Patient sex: M
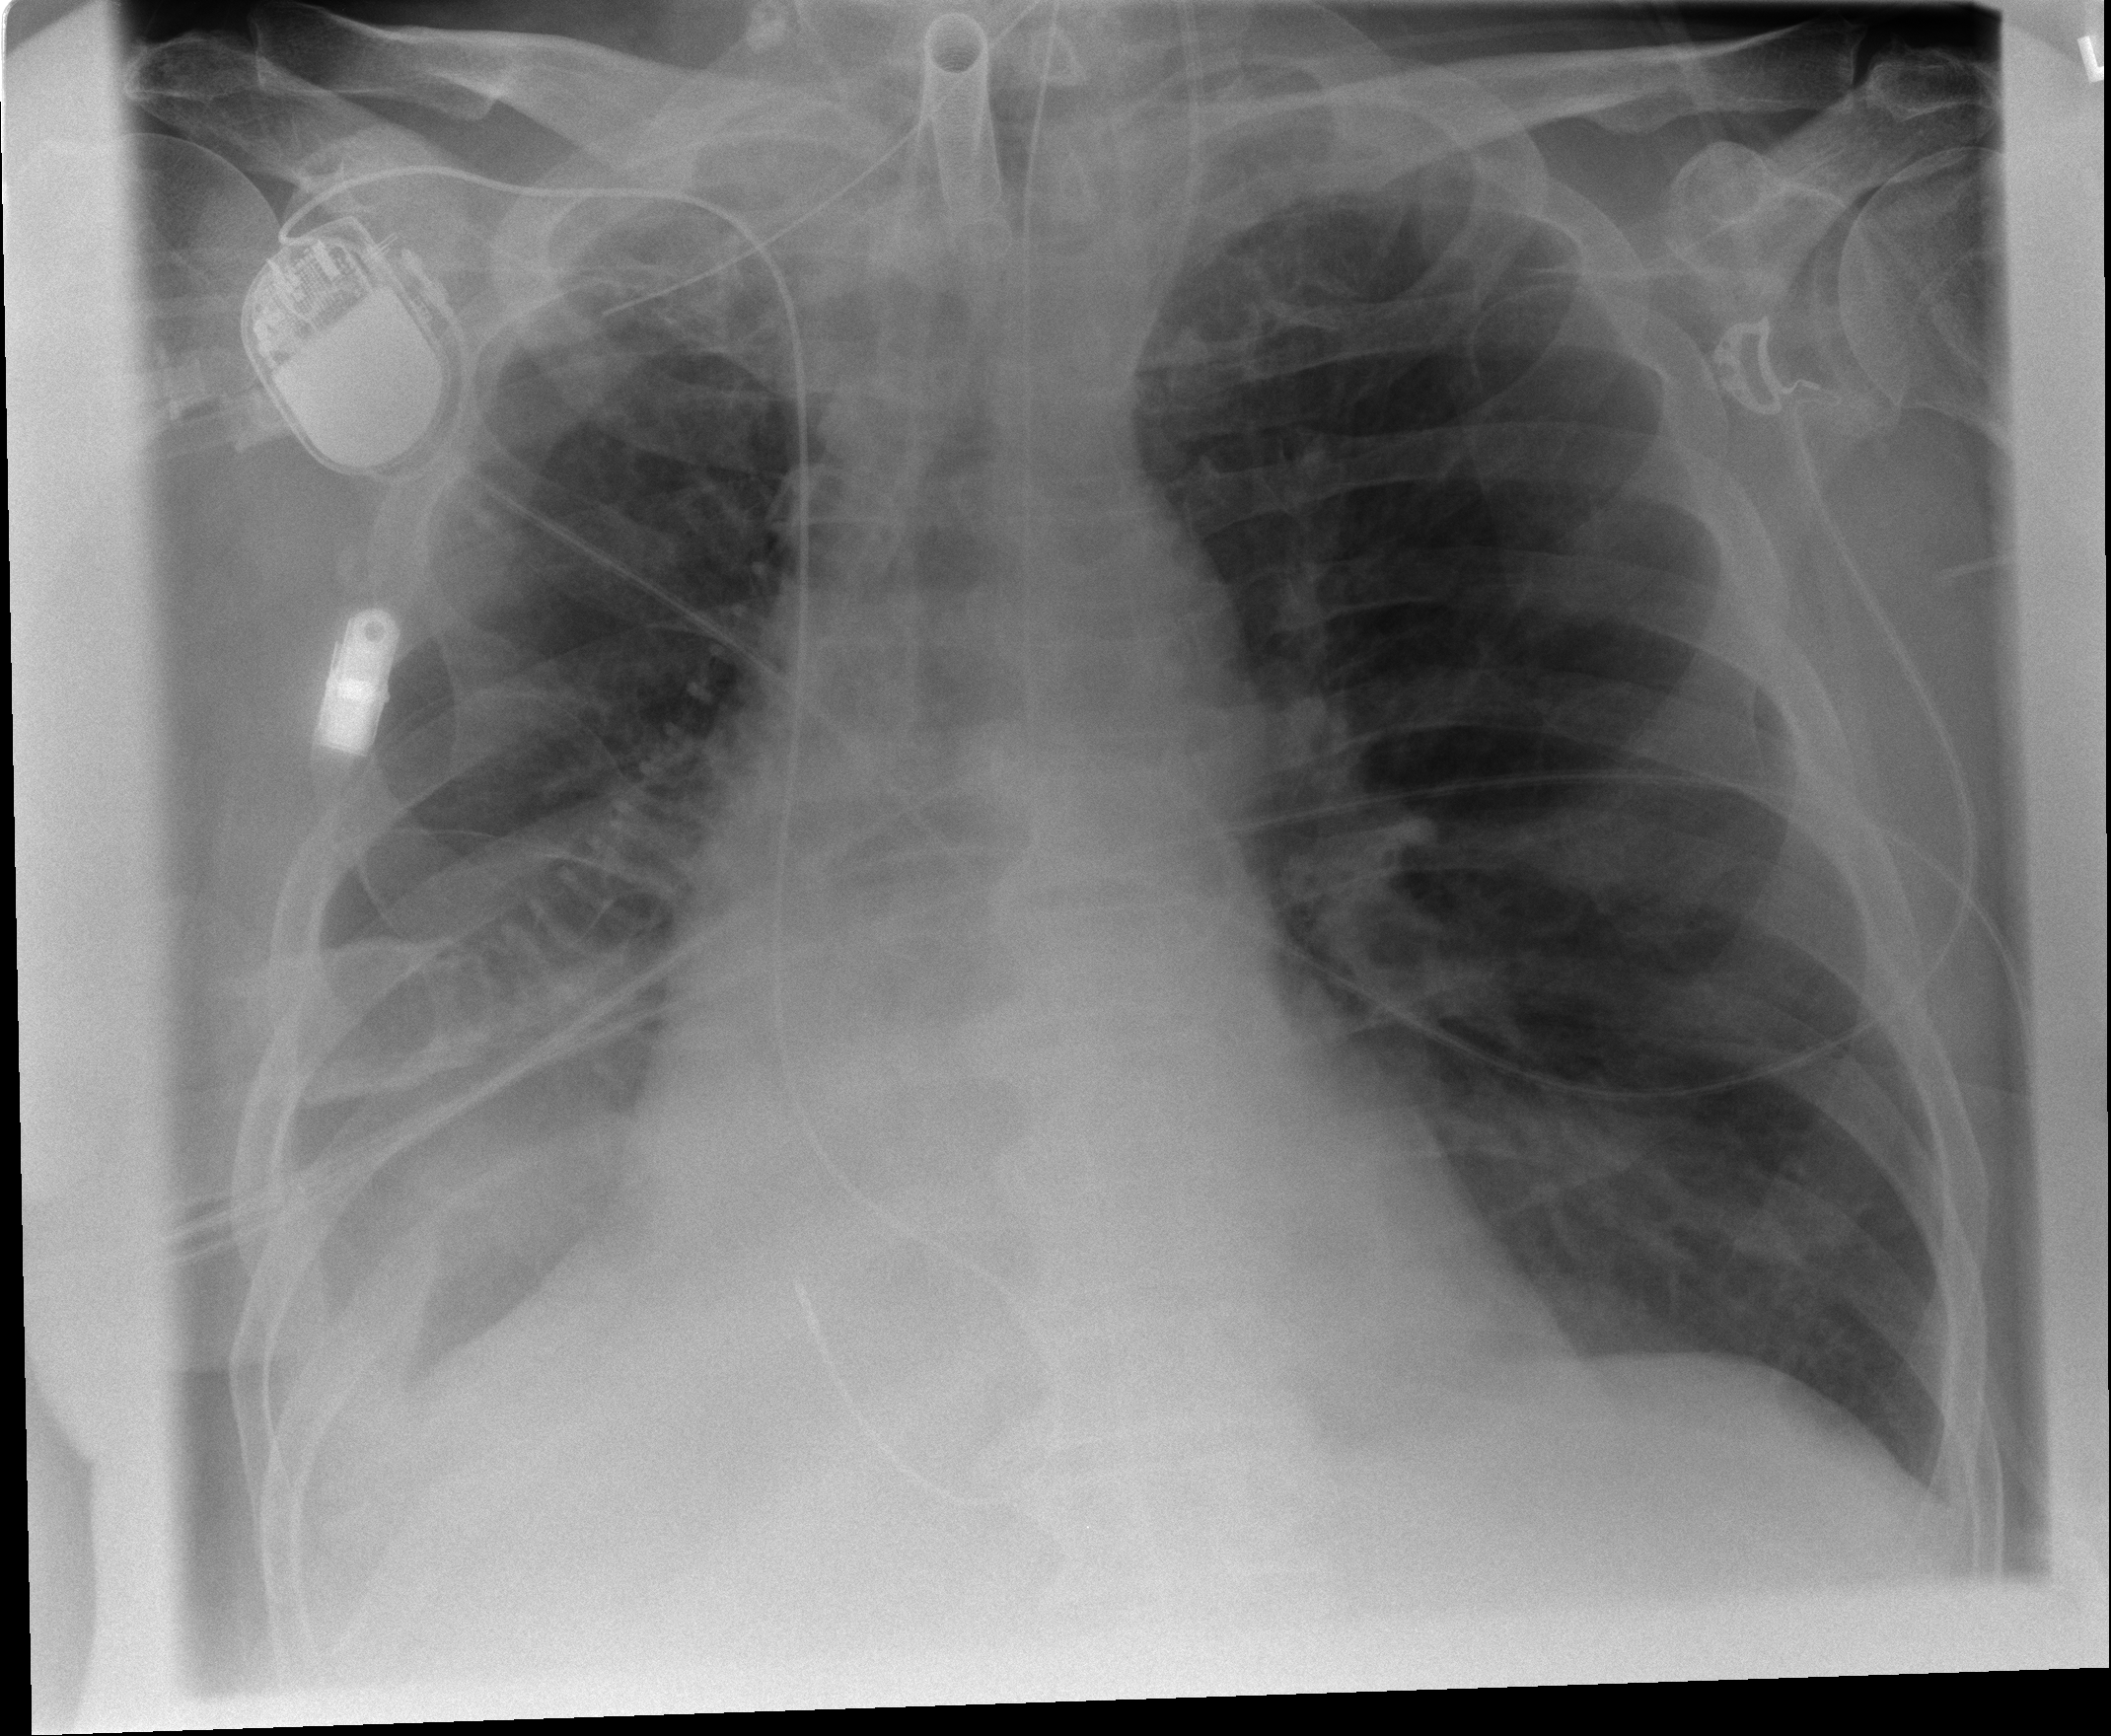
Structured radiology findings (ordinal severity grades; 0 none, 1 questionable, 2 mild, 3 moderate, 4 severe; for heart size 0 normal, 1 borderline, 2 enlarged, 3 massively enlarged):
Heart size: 1
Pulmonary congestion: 2
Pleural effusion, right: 2
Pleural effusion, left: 0
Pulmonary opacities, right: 0
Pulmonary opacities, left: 0
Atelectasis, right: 2
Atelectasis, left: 0